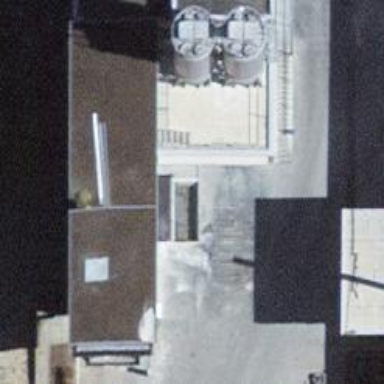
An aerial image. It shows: Industrial building.